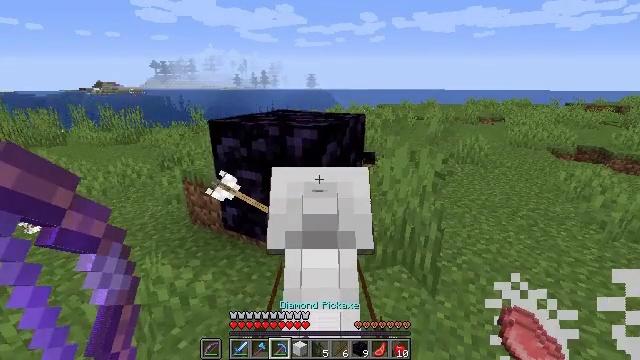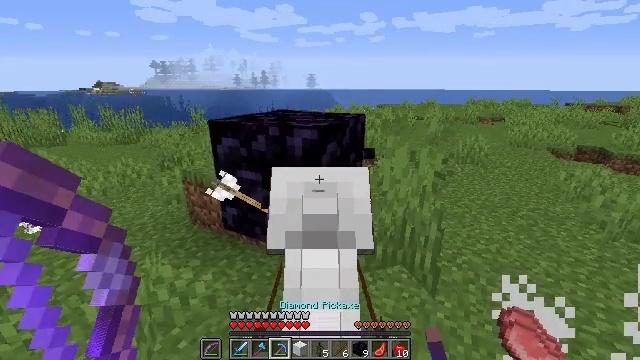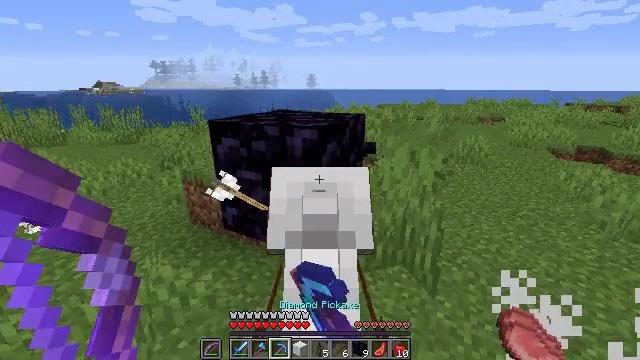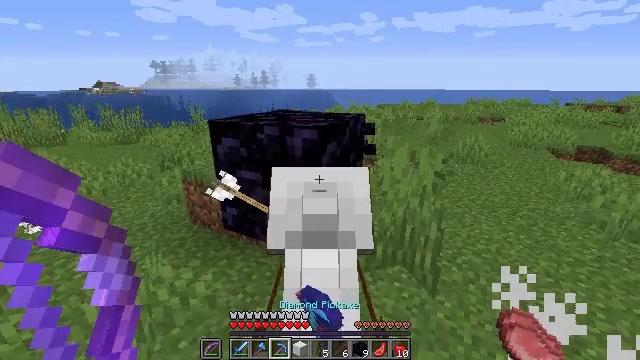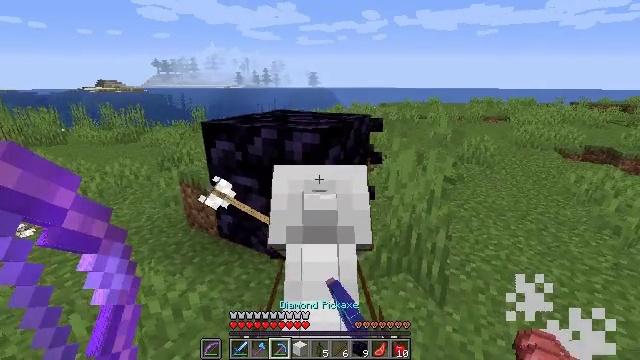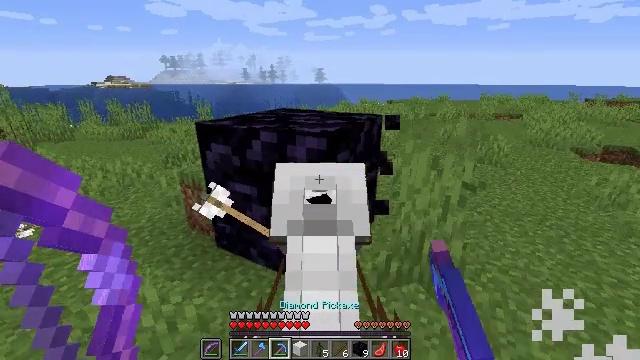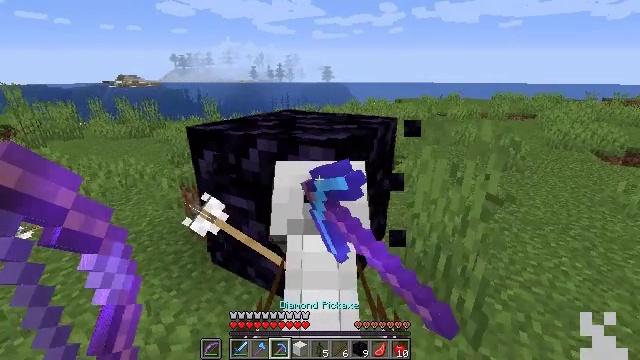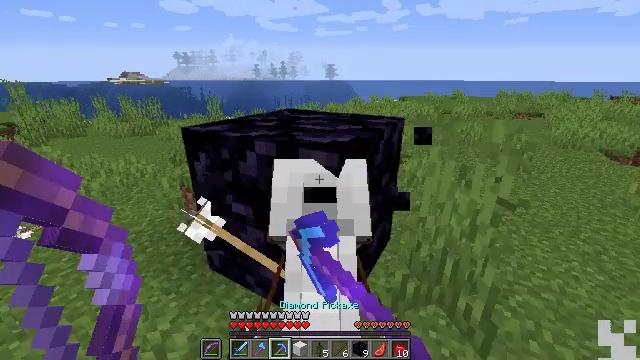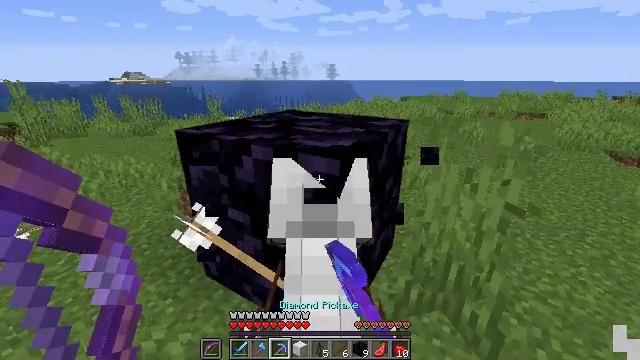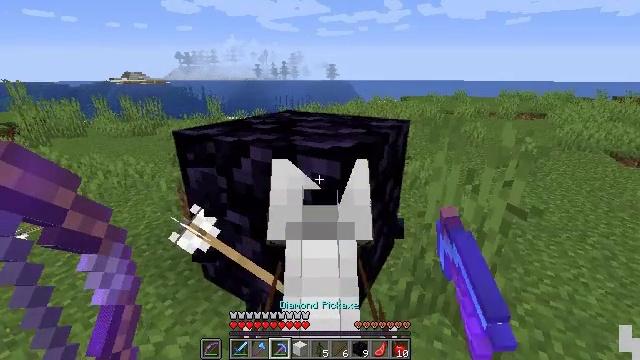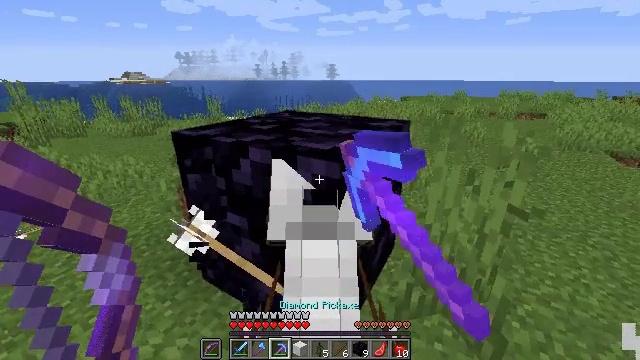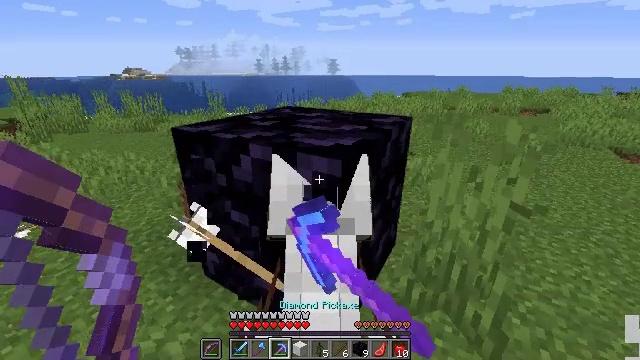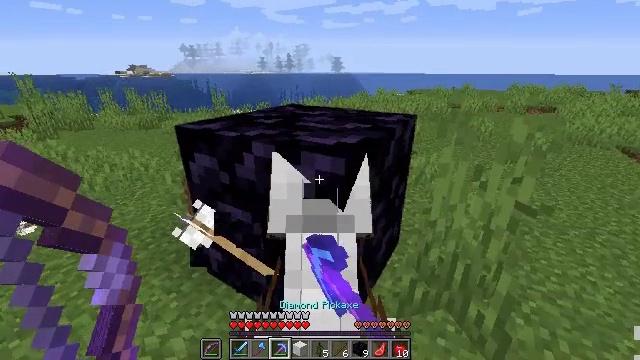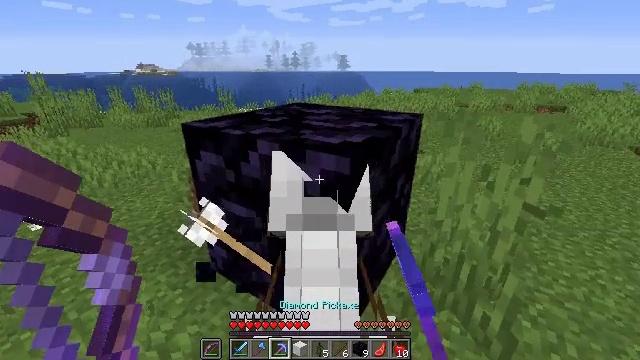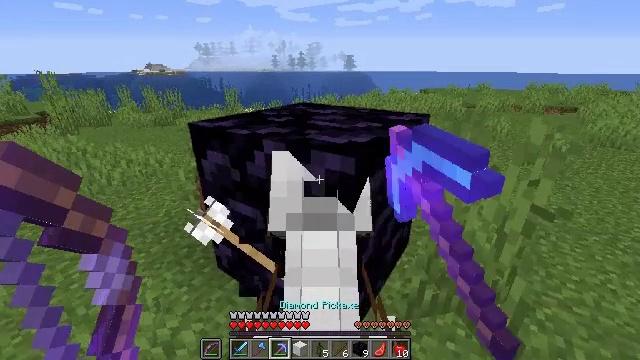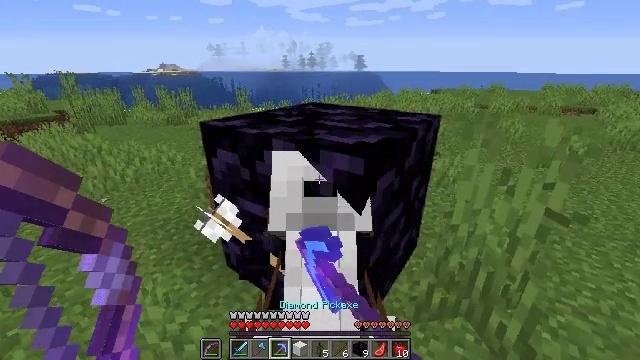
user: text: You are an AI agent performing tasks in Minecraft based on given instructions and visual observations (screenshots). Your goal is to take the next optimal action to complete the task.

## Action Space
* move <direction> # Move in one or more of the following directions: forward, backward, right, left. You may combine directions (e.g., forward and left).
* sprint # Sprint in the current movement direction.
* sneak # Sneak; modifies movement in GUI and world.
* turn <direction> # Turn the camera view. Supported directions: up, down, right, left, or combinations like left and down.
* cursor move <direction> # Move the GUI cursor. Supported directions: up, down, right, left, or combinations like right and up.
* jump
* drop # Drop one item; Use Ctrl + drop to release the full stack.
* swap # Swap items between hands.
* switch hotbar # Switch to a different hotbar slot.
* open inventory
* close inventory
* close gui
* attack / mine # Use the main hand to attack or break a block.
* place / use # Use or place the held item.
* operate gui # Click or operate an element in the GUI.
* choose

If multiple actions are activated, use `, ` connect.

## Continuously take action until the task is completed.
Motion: motion action
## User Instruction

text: Gather tall grass by hitting it.
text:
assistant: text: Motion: attack / mine
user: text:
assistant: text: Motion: attack / mine
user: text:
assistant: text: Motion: move forward, attack / mine
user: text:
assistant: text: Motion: move forward, attack / mine
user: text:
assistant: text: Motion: turn left, attack / mine
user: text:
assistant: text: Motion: turn left, attack / mine
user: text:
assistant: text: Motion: attack / mine
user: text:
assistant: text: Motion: attack / mine
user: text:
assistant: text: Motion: attack / mine
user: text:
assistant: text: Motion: attack / mine
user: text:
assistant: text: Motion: attack / mine
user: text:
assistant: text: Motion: attack / mine
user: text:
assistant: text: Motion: turn left, attack / mine
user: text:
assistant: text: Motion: turn left, attack / mine
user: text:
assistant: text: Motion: attack / mine
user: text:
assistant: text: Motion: attack / mine
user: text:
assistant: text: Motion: attack / mine
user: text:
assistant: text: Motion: attack / mine
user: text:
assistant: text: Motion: turn left, attack / mine
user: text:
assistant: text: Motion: attack / mine
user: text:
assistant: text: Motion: turn left, attack / mine
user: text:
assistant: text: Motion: attack / mine
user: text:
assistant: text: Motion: attack / mine
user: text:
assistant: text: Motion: attack / mine
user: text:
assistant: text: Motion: attack / mine
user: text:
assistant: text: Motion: attack / mine
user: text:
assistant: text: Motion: attack / mine
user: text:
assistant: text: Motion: attack / mine
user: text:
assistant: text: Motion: attack / mine
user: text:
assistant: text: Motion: attack / mine